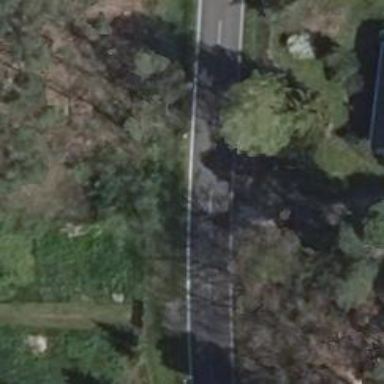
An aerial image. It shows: Secondary road with asphalt surface.